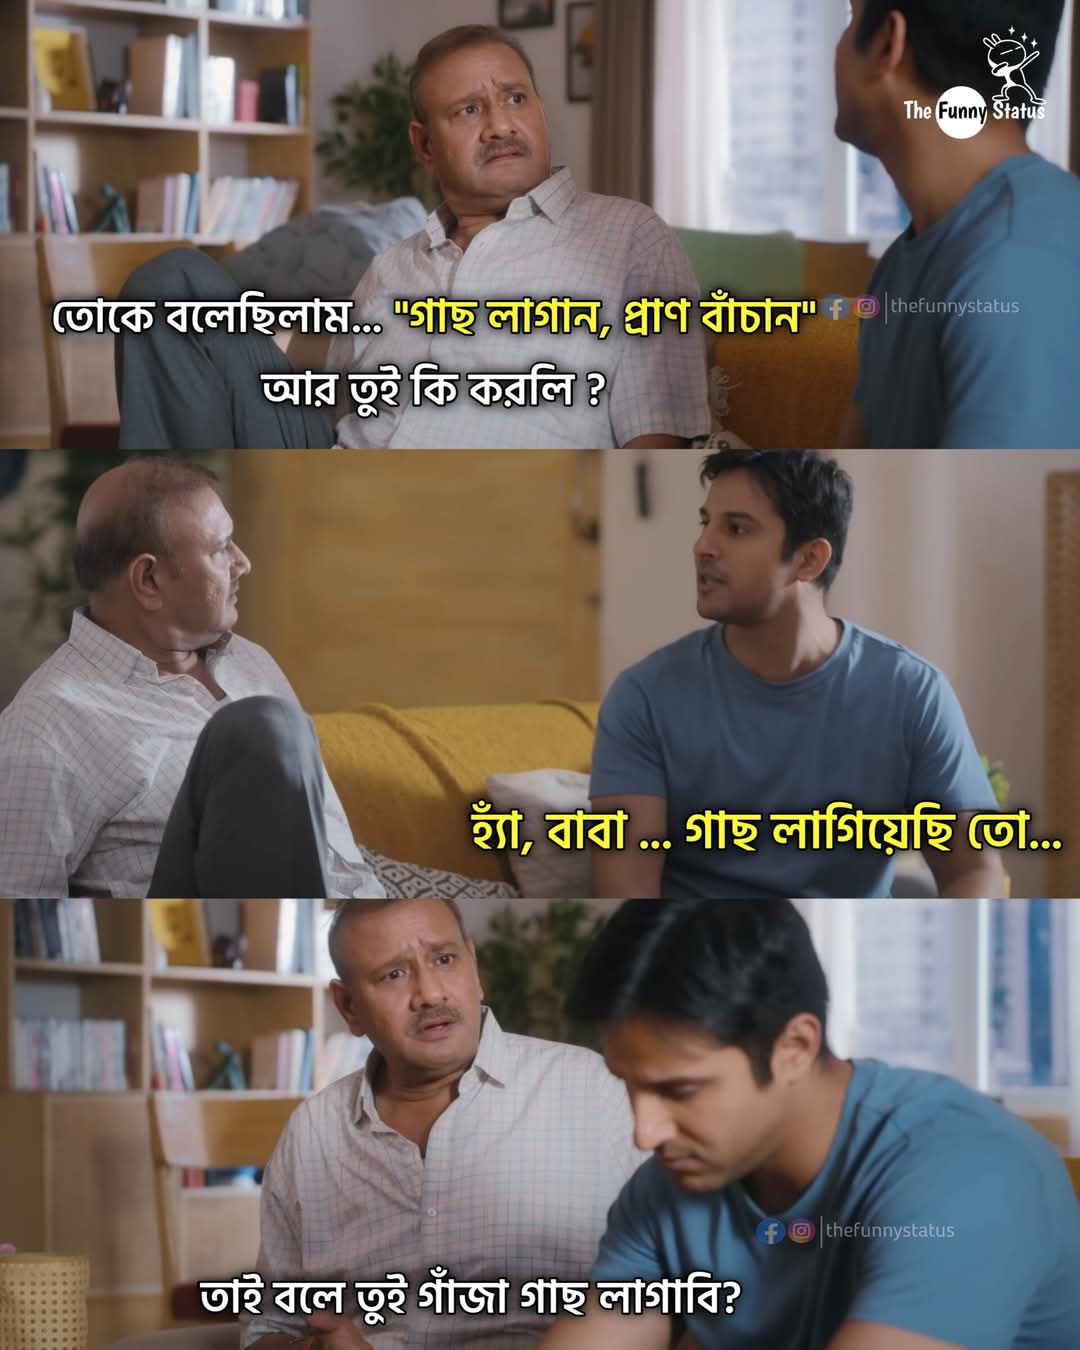
Text: তোকে বলেছিলাম... "গাছ লাগান, প্রাণ বাঁচান" আর তুই কি করলি?
হ্যাঁ, বাবা ... গাছ লাগিয়েছি তো...
তাই বলে তুই গাঁজা গাছ লাগাবি?
Label: Non Hate